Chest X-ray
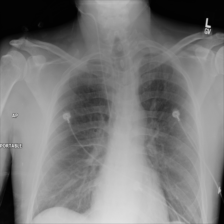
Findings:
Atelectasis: negative
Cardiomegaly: negative
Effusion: positive
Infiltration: negative
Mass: negative
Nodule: negative
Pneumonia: negative
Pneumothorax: negative
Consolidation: negative
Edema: positive
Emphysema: negative
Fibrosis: negative
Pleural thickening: negative
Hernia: negative